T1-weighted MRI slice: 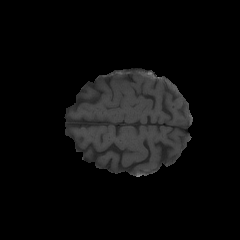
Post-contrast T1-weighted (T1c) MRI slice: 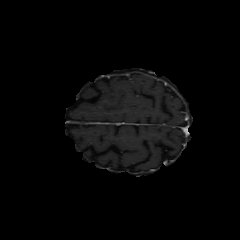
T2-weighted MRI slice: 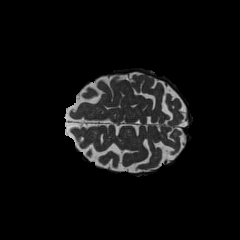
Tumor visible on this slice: no